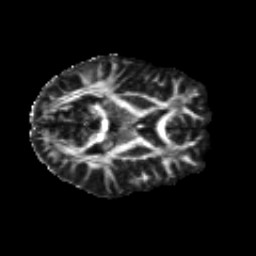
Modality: FA
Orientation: axial
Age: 19
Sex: female
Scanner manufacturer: siemens
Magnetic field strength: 3 T
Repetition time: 8.8 s
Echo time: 0.085 s